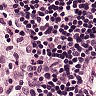
Metastatic tissue present: no